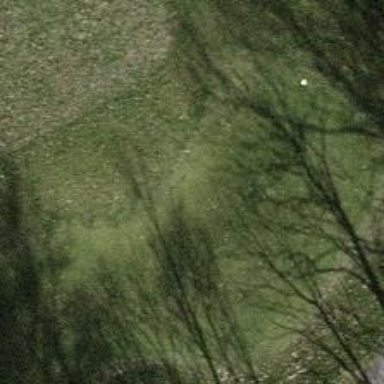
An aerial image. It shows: Golf tee area with grass surface.